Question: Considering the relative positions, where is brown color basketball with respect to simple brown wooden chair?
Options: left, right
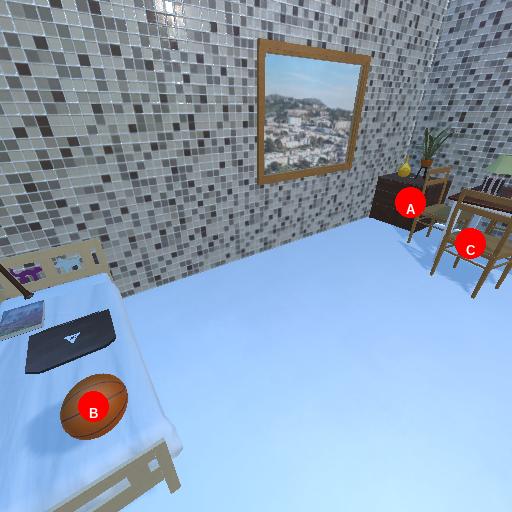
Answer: left